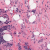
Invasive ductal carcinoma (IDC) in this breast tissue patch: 1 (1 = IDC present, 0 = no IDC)